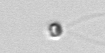
Label: flagellate